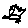
Label: bird